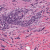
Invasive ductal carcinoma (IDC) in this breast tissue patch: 0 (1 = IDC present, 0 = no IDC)